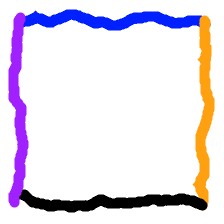
Shape: square